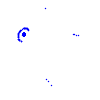
Particle: pion